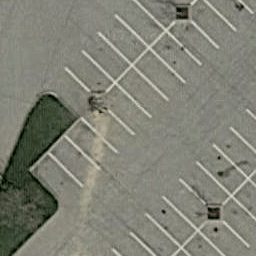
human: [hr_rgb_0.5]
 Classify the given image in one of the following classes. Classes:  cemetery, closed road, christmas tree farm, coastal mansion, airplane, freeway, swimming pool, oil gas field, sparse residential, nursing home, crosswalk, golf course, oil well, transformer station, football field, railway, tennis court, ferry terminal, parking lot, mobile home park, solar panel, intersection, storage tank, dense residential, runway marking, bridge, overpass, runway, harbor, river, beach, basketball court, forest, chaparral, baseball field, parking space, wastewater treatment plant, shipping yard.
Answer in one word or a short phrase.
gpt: parking space